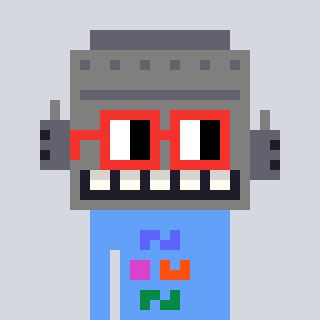
a pixel art character with square red glasses, a robot-shaped head and a blue-colored body on a cool background